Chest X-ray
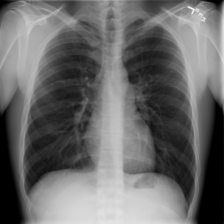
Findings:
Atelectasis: negative
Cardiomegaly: negative
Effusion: negative
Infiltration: negative
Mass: negative
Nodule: negative
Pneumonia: negative
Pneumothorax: negative
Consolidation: negative
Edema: negative
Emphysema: negative
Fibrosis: negative
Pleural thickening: negative
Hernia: negative